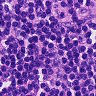
Metastatic tissue present: no